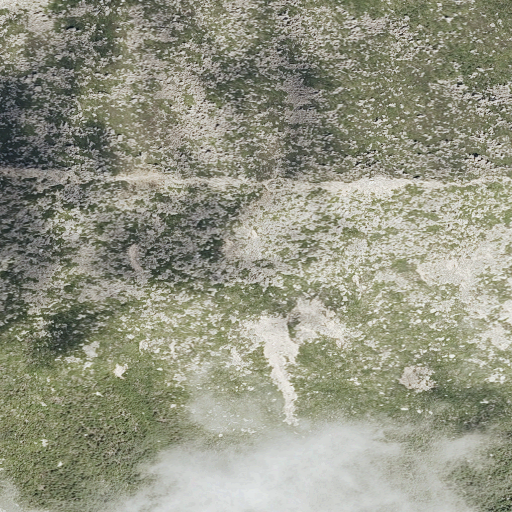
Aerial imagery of ridge(s) in Maine named Keep Ridge containing barren land, grassland, evergreen forest, mixed forest, and deciduous forest